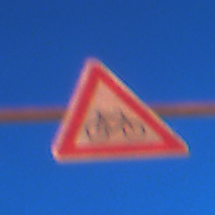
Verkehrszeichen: RadverkehrLinks
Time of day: Night
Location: Outdoor (Urban)
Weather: PartlyCloudy
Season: NotSpecified
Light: Artificial